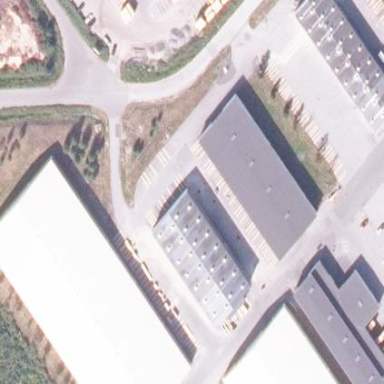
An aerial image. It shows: Industrial building.